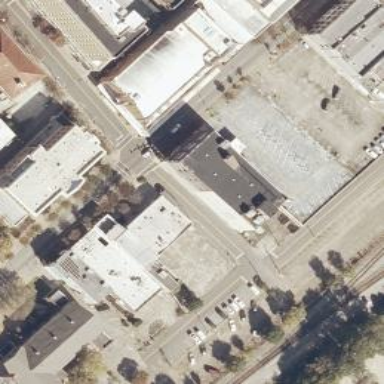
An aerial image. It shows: Commercial building that serves as bank.